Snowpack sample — Buffalo Mountain, Silverthorne, Colorado, USA (1/25/25, 10:11 AM MST)
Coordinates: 39.6222, -106.1139
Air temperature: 22 °F
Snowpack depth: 110 cm
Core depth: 30 cm
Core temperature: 42.8 °F
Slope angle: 12°, slope face: 102°
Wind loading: high
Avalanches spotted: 0
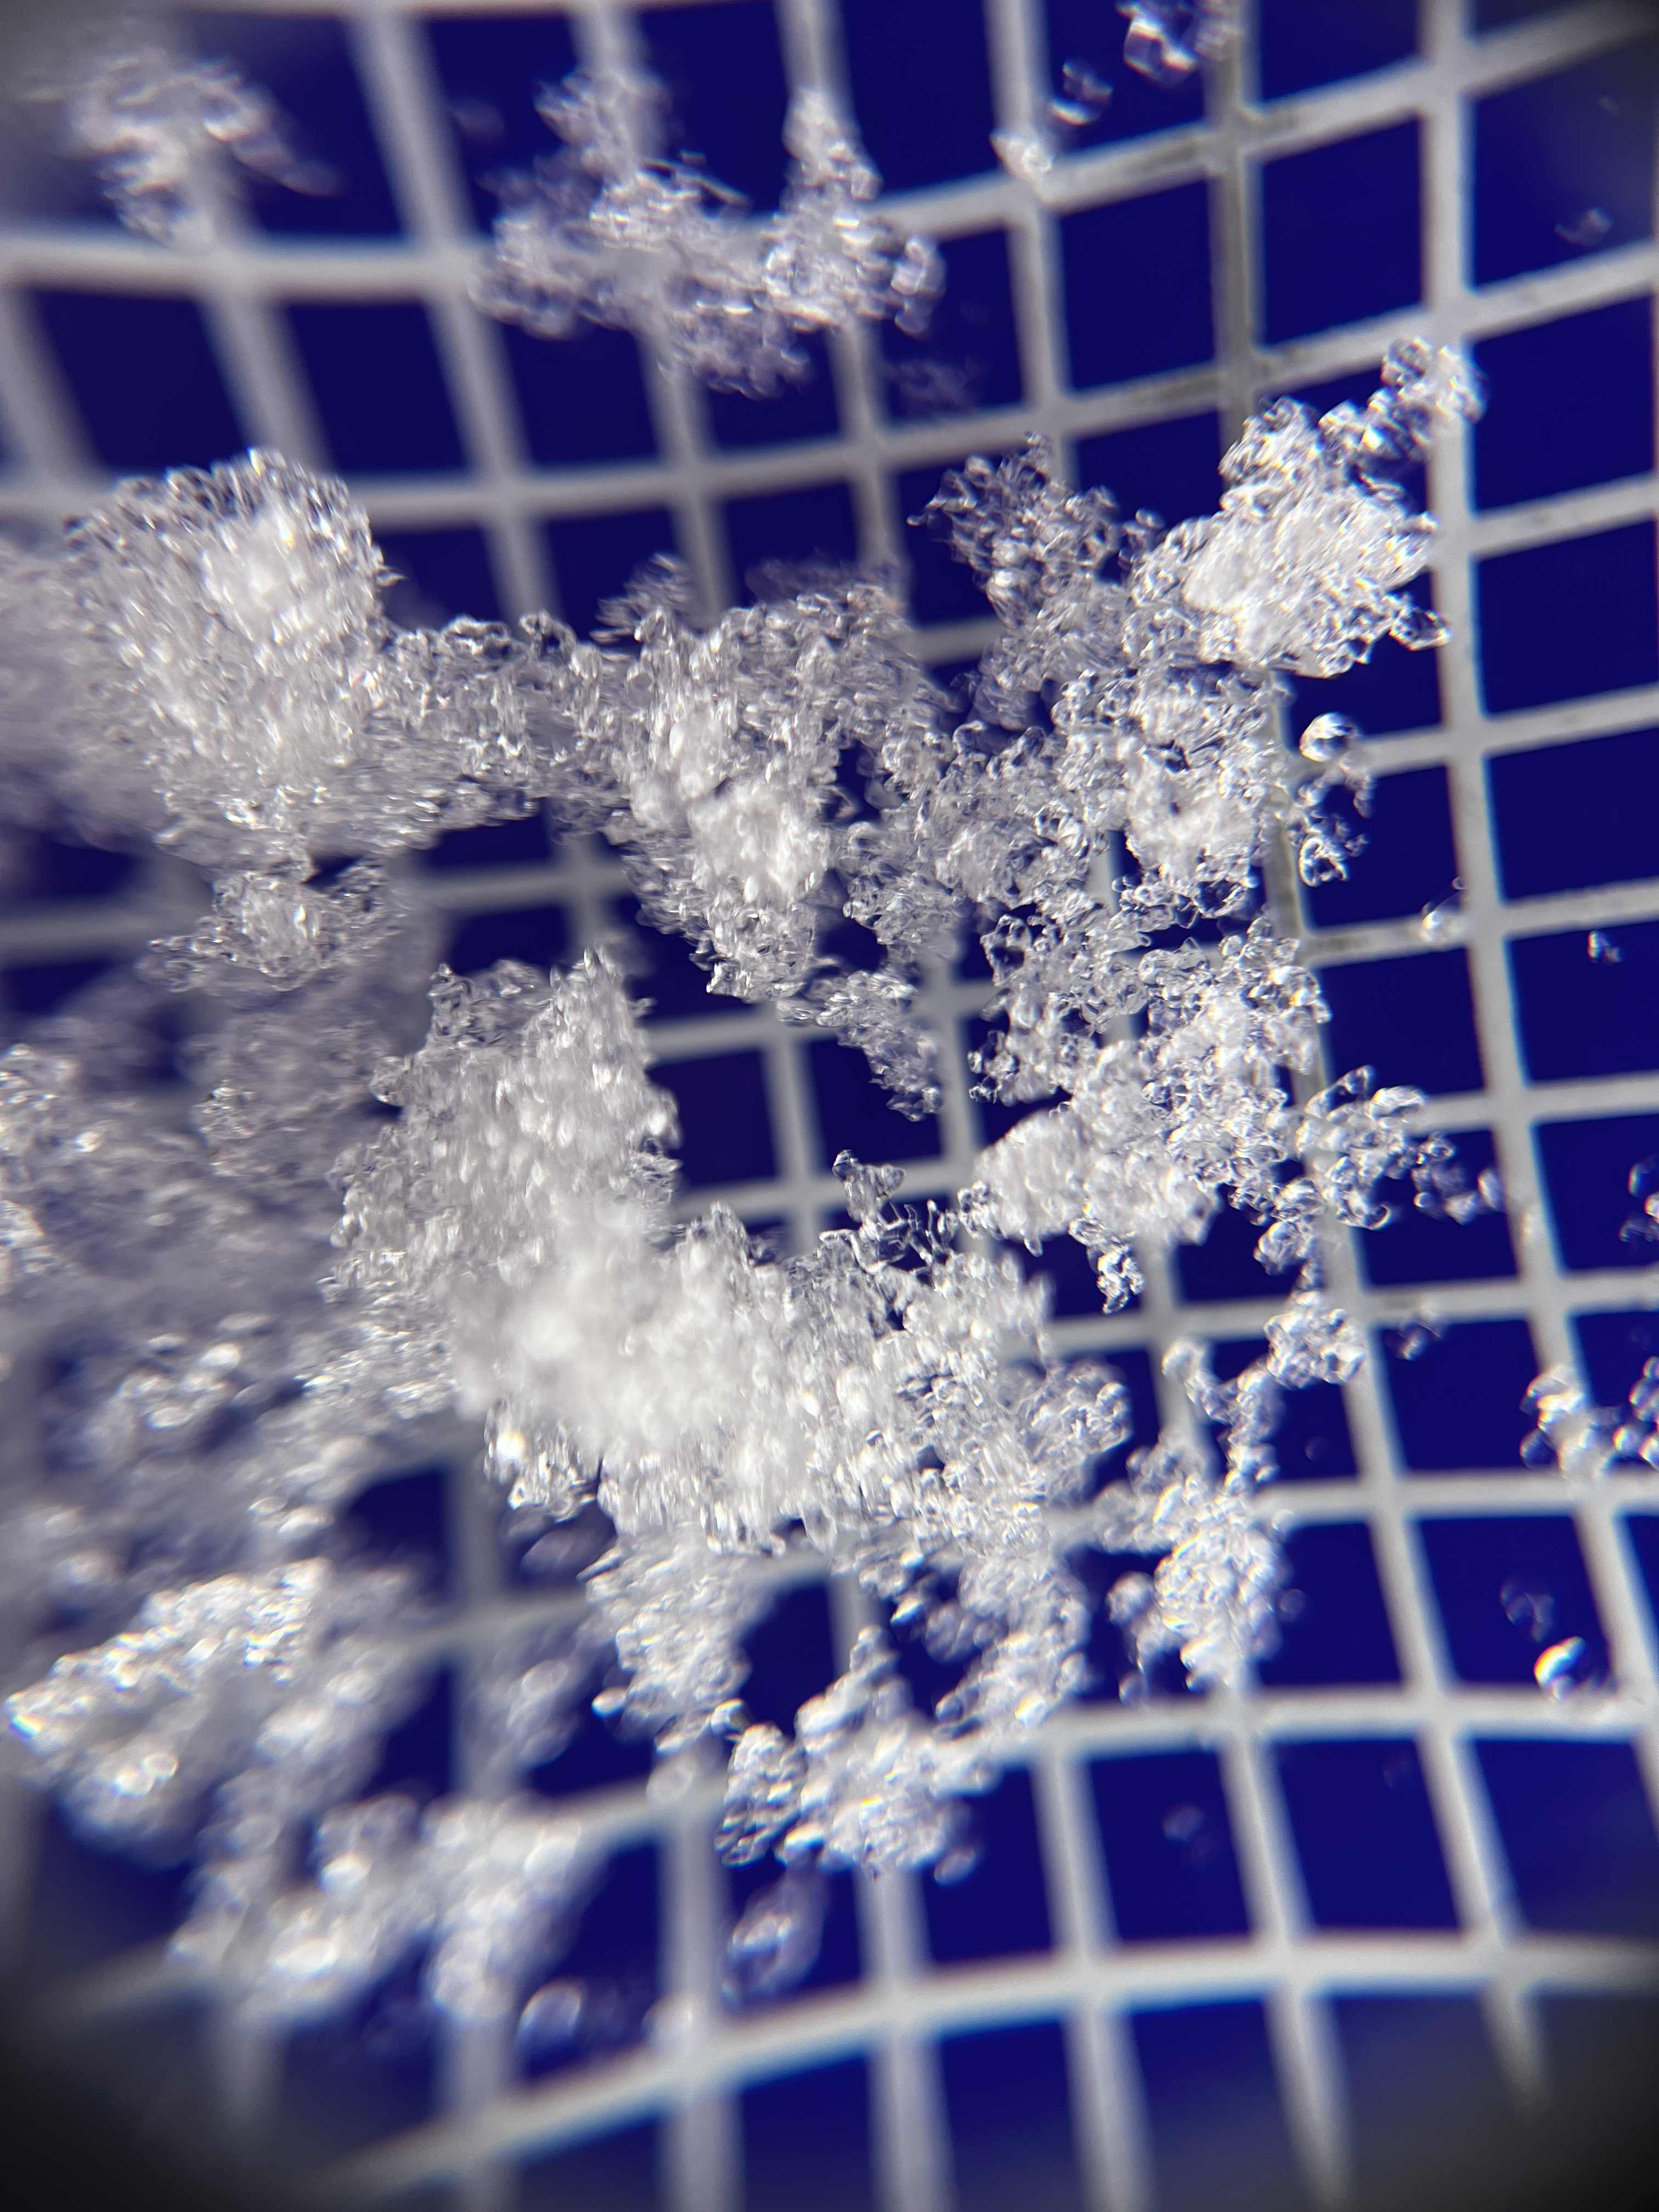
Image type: magnified_profile
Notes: No avalanches nearby, collected on the outskirts of a fire break 15 meters from the treeline, on way to Buffalo and Red Mountain